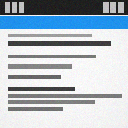
Screen state: on